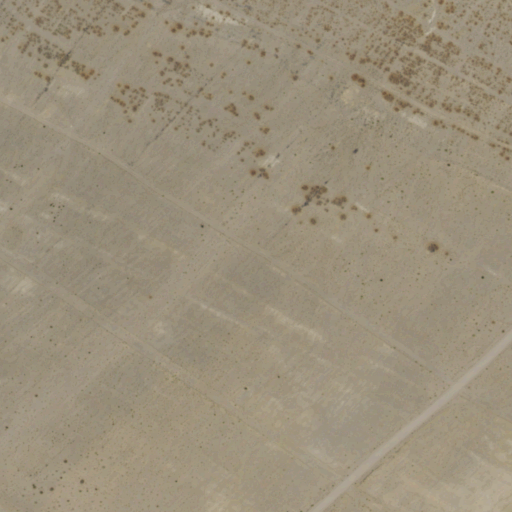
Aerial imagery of beach in Nevada named Boulder Beach containing barren land, grassland, and shrub